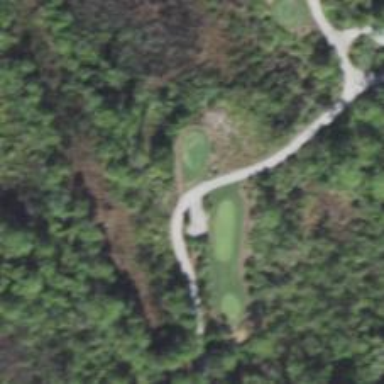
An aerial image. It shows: Path for golf carts.